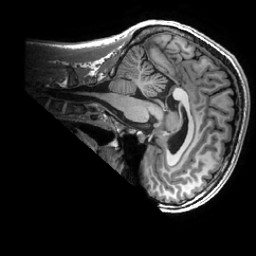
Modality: T1w
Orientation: sagittal
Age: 31
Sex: male
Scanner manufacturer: ge
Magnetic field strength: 3 T
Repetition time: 0.0073 s
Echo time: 0.003 s